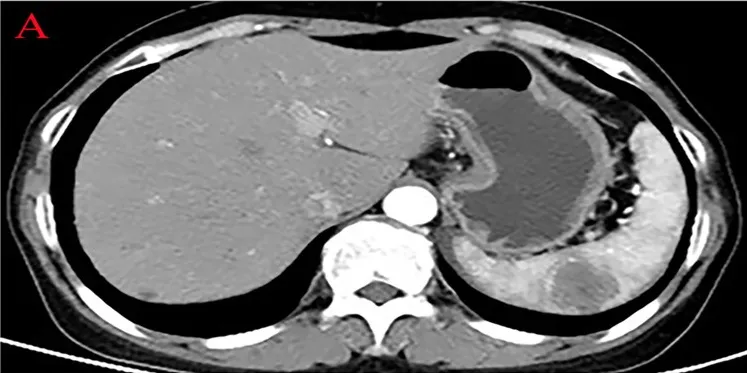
Abdominal computed tomography showing a low-density lesion in the low pole of the spleen with contrast enhancement during the arterial phase. (A) Arterial phase.
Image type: radiology (ct)